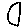
Label: moon